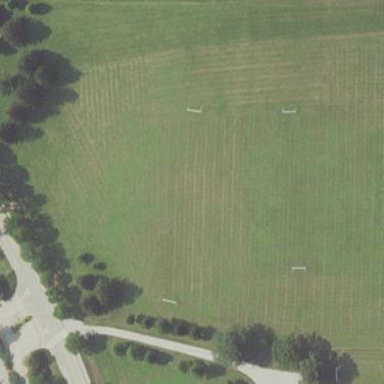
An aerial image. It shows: Grass pitch used for soccer.